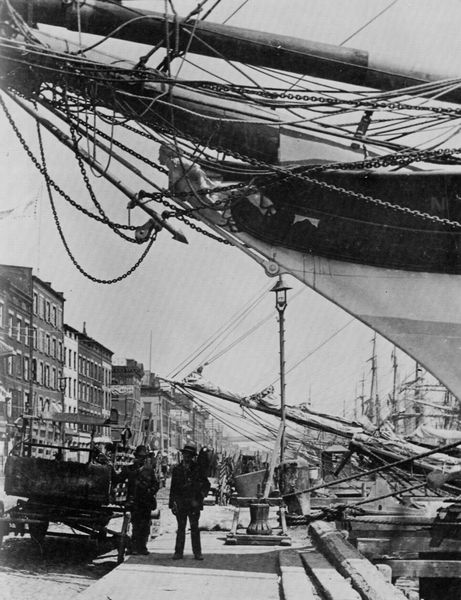
Titel: South Street
Künstler: Amerikanischer Photograph
Schlagwörter: dunkel, meer, schatten, landschaft, menschen, stadt, ufer, hell, hut, lampe, laterne, licht, männer, schwarz, strasse, weiss, häuser, sonne, boot, schiff, schiffe, segel, segelschiffe, ansicht, fassaden, mast, segelschiff, droschke, kutsche, auto, bug, hafen, wagen, anleger, masten, leiter, schaden, seile, sturm, tau, treppe, stufen, taue, foto, fotografie, grossstadt, photographie, gehsteig, ketten, photo, usa, anker, aufnahme, strassenlaterne, stiegen, hamburg, 20. jahrhundert